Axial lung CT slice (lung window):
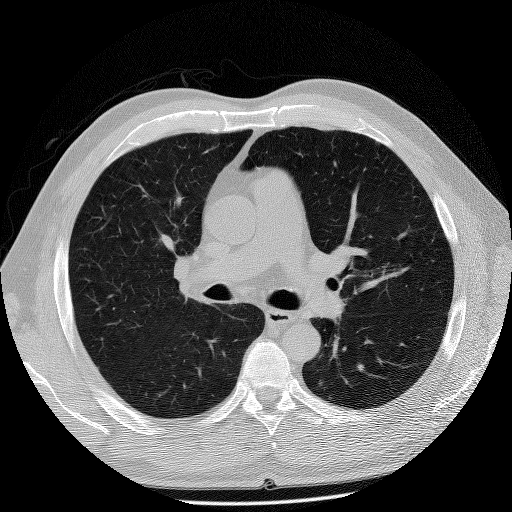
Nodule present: yes
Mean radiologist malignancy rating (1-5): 3